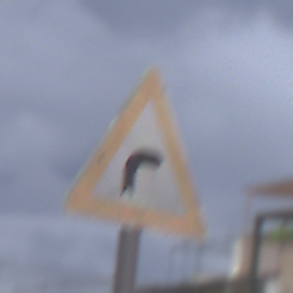
Verkehrszeichen: KurveRechts
Umgebung: Outdoor, Urban
Tageszeit: Midday
Wetter: Overcast
Licht: Natural
Jahreszeit: NotSpecified
Kontrast: LowContrast